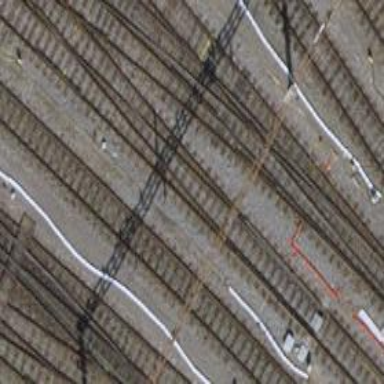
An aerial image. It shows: Railway switch.